Interaction volume radius: 5 \u00c5
Interaction volume height: 10 \u00c5
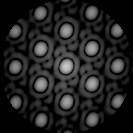
Disorder parameter: 0.003644